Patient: sex M, age 60
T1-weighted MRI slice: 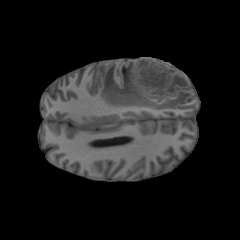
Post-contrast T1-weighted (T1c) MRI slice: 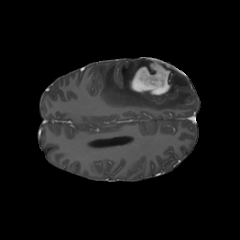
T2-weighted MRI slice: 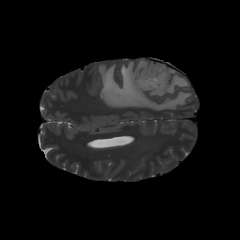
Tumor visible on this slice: yes
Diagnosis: Glioblastoma, IDH-wildtype
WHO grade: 4